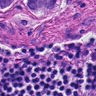
Metastatic tissue present: yes